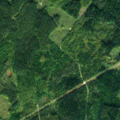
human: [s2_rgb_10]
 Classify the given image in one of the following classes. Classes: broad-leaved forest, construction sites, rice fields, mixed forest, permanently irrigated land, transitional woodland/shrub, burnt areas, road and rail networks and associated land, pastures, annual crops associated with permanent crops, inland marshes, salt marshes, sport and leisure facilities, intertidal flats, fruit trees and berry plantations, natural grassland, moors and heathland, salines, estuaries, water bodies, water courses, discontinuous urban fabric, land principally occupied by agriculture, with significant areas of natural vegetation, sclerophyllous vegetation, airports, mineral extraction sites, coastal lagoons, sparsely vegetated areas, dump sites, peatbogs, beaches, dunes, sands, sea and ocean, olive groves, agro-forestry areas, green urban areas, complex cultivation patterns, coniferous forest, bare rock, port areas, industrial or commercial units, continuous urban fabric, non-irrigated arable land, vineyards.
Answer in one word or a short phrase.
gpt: coniferous forest, mixed forest, transitional woodland/shrub